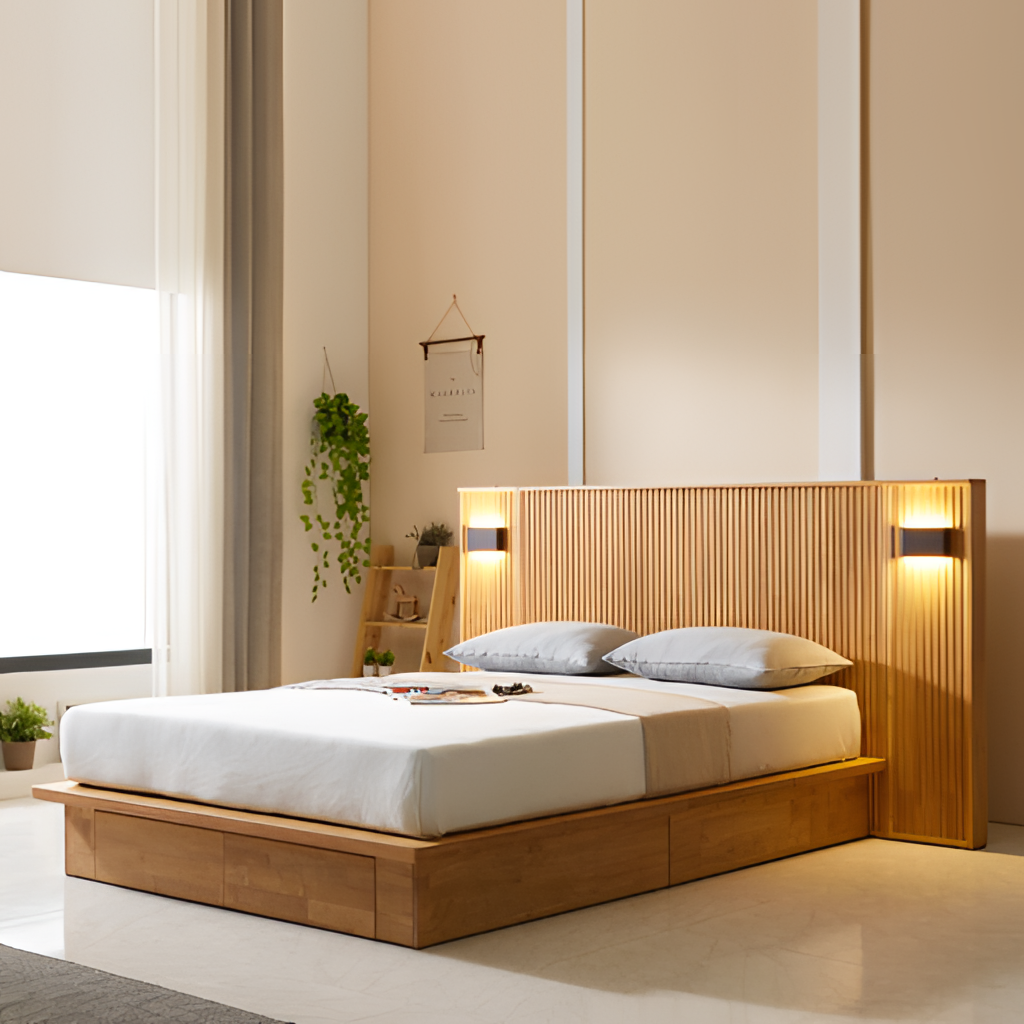
wood backlit headboard bed, bedroom, beige paint wallpaper, with solid pattern, beige tile flooring, with large square pattern, minimalist